Aerial crown-view tile of a tropical tree (Barro Colorado Island, Panama), acquired 20241216:
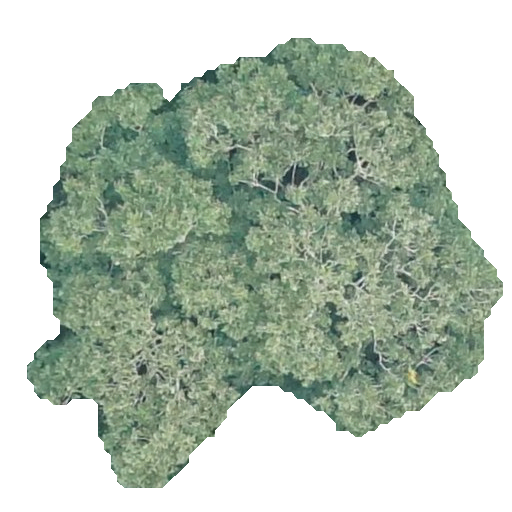
Species: Dipteryx oleifera
GBIF accepted scientific name: Dipteryx oleifera
Crown area: 205.818 m²